Question: I am plotting values with 'imshow', and I want to have one contourline at a certain value. However, 'pyplot.contour()' uses some kind of interpolation which causes the contourlines to be diagonal around the point. How can I make sure that the lines are exactly lined up with my rectangular boxes (so only horizontal and vertical lines)?
(Anyone who wants to reproduce the picture I've got, the values are uploaded <URL>
A picture of the data looks like this:

produced with this code:
'''
pyplot.imshow(KS_imshow, extent = [5. ,8., 0., 22., ], origin='lower', interpolation='nearest', aspect='auto', cmap = 'Blues', vmin = 0., vmax = 1.)
cbar = pyplot.colorbar()
CS2 = pyplot.contour(ri,phii,KS_imshow,levels=[0.5], colors='r')
cbar.add_lines(CS2)
pyplot.show()
'''
The variables 'ri', 'phii' and 'KS_imshow' are in the linked document.
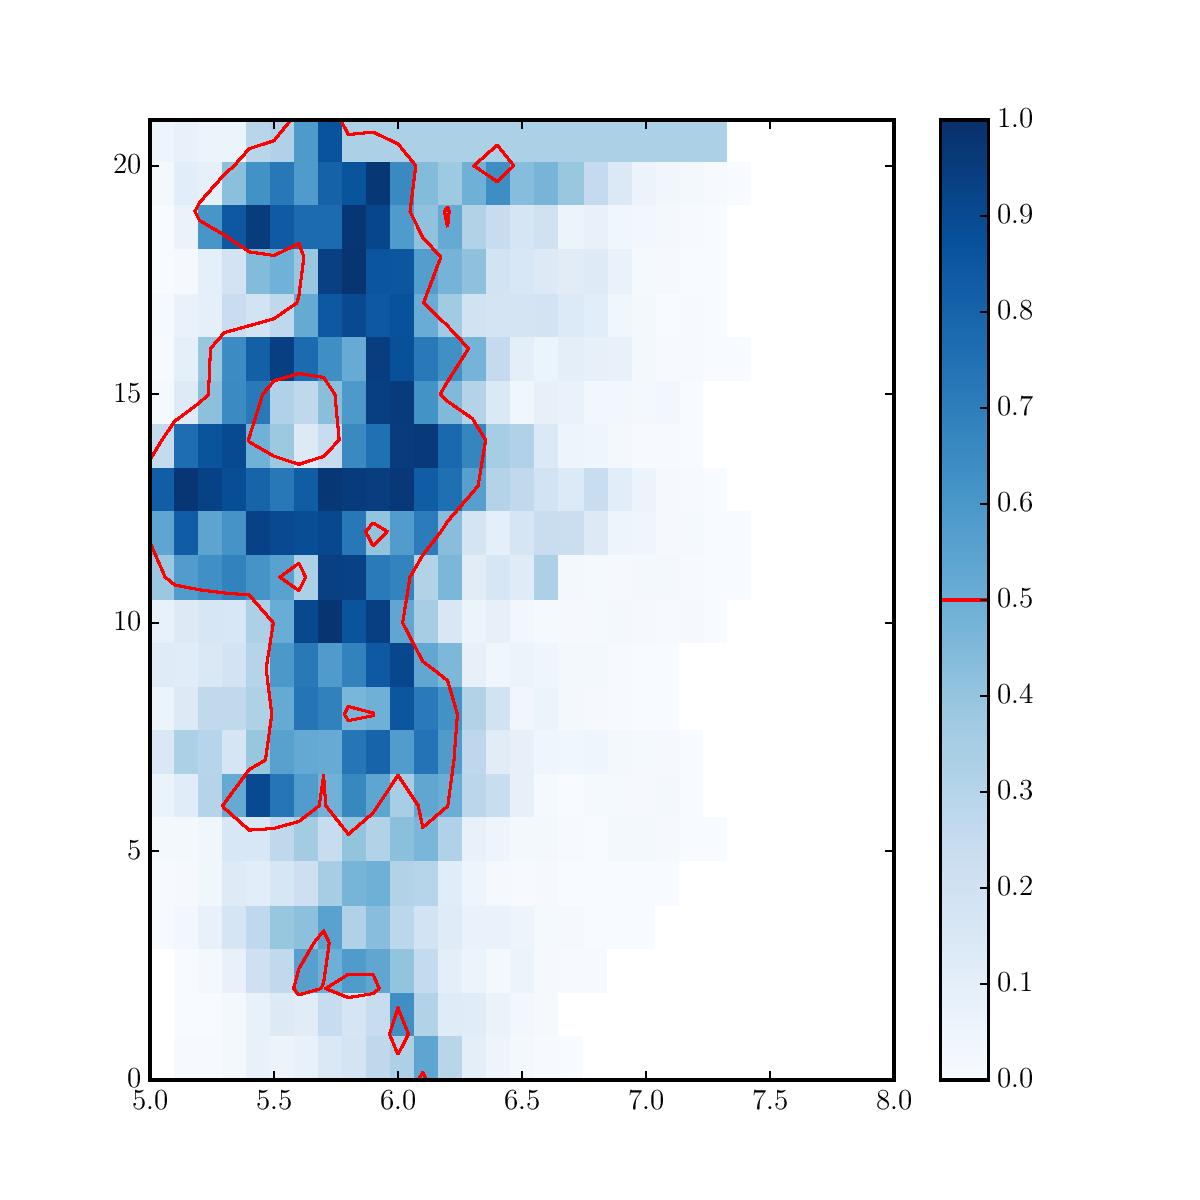
Answer: The problem is that 'imshow' creates "pixels", but the underlying data are just points (at the centers). Thus 'contour' does not know anything about the image which 'imshow' creates. However, you can create a similar image by upscaling the original data and then use 'contour' on that. It is certainly a hack, but it achieves what you want. There remains a problem at the edges though and I'm not sure how to solve that.
'''
import matplotlib.pyplot as plt
import numpy as np
import scipy.ndimage
# data ranges
xr = [5., 8.]
yr = [0., 22.]
# pixel widths
x_pw = np.diff(xr) / (KS_imshow.shape[1])
y_pw = np.diff(yr) / (KS_imshow.shape[0])
# plot the image
plt.imshow(KS_imshow, extent=xr+yr, origin='lower', interpolation='nearest',
aspect='auto', cmap='Blues', vmin=0., vmax=1.)
cbar = plt.colorbar()
# upscale by a factor of 50 (might be an issue for large arrays)
highres = scipy.ndimage.zoom(KS_imshow, 50, order=0, mode='nearest')
# correct the extent by the pixel widths
extent = np.array(xr+yr) + np.array([x_pw, -x_pw, y_pw, -y_pw]).flatten()/2
# create the contours
CS2 = plt.contour(highres, levels=[0.5], extent=extent, origin='lower',
colors='r', linewidths=2)
cbar.add_lines(CS2)
plt.show()
'''
Result:

However, just to show a threshold of 0.5, I would suggest to customize the colormap instead of using a contour line:
'''
import matplotlib.pyplot as plt
import numpy as np
import matplotlib.colors as mcolors
blues = plt.cm.Blues(np.linspace(0,1,200))
reds = plt.cm.Reds(np.linspace(0,1,200))
colors = np.vstack((blues[0:128,:], reds[-129:,:]))
i = np.linspace(0,1,256)
r = np.column_stack((i, colors[:-1,0], colors[1:,0]))
g = np.column_stack((i, colors[:-1,1], colors[1:,1]))
b = np.column_stack((i, colors[:-1,2], colors[1:,2]))
d = dict(red=r, green=g, blue=b)
mycmap = mcolors.LinearSegmentedColormap('mymap', d, N=256)
plt.imshow(KS_imshow, extent=[5, 8, 0, 22], origin='lower',
interpolation='nearest', aspect='auto', cmap=mycmap,
vmin=0., vmax=1.)
cbar = plt.colorbar()
plt.show()
'''
Result: